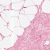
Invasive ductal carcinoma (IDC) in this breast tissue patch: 0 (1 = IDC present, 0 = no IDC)